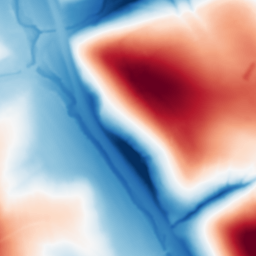
Category: multiscale
Decomposition family: dog_multiscale
Decomposition parameters: sigma_ratio: 2
n_scales: 6
base_sigma: 1
Upsampling method: bicubic_3x
Upsampling parameters: scale: 3
Upsampling scale: 3